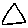
Label: triangle